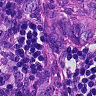
Metastatic tissue present: yes